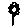
Label: flower